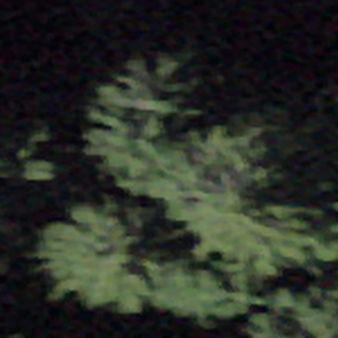
Label: other